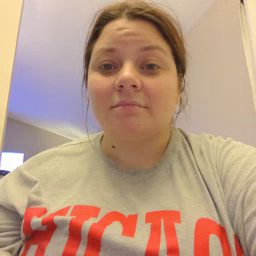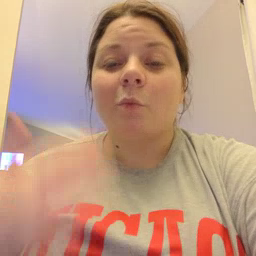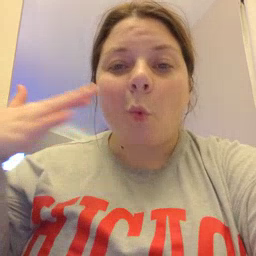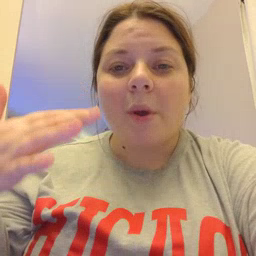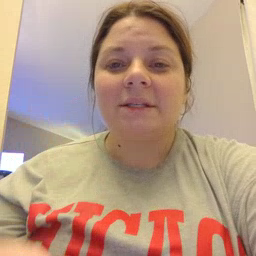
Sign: noisy